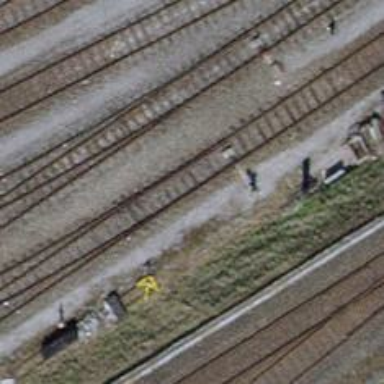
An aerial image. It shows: Single-track railway yard.